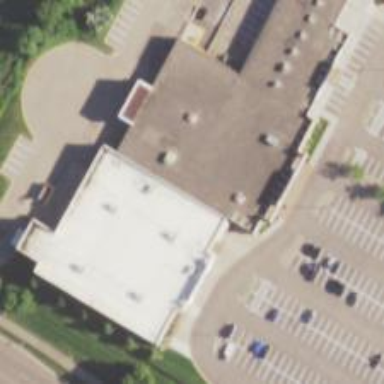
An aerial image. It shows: Veterinary facility.